Question: My Jenkins server delete old builds and I can't look history of builds. On configure job: old builds must be available. I don't know what happened.
But on server have jobs, where biulds doesn't deleted and configures are the same.
Please, help me.
Jenkins: ver. 1.492
Config:

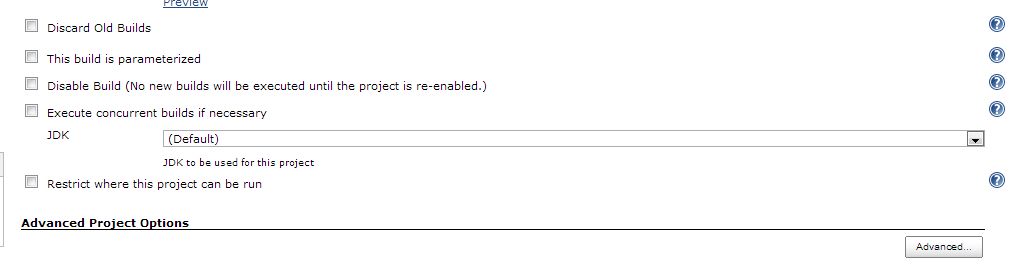
Answer: Problem solved, I upgraded Jenkins server(1.508), and all builds now stay.
Thanks!!!